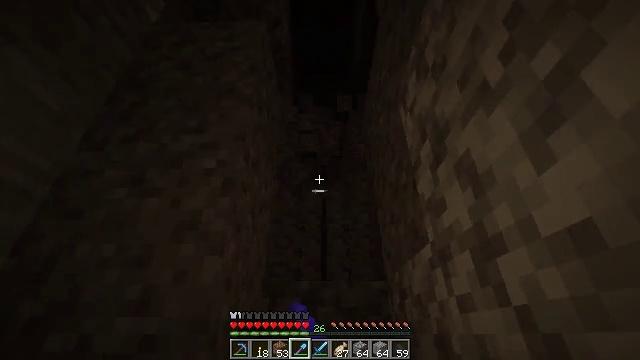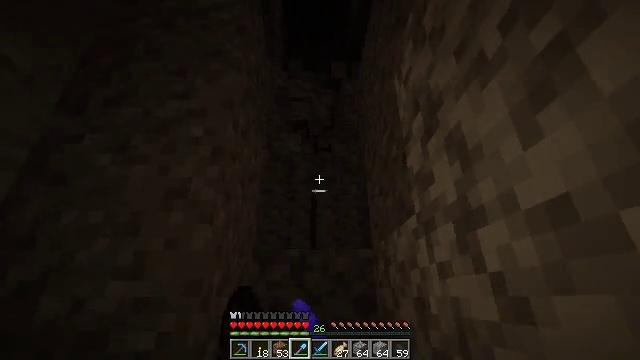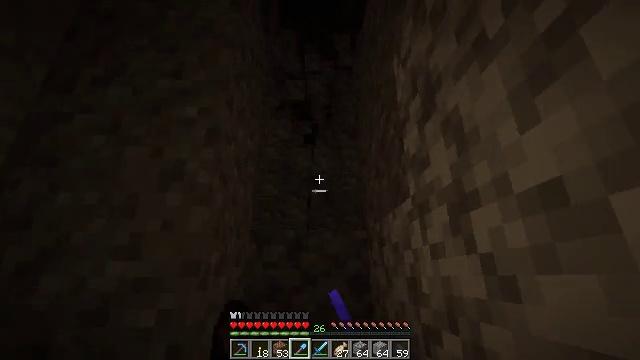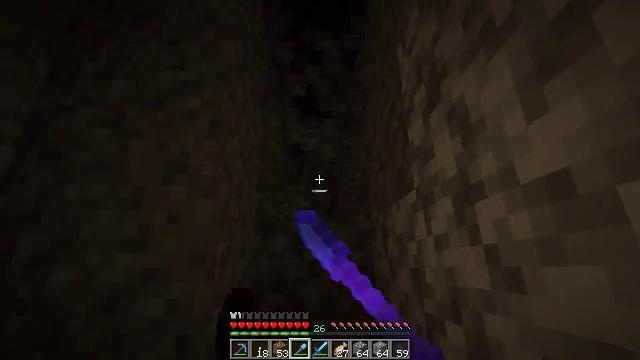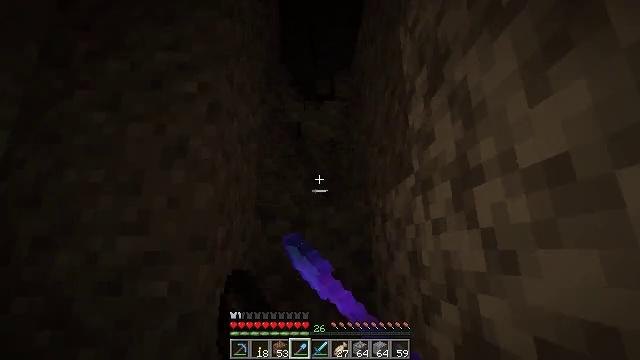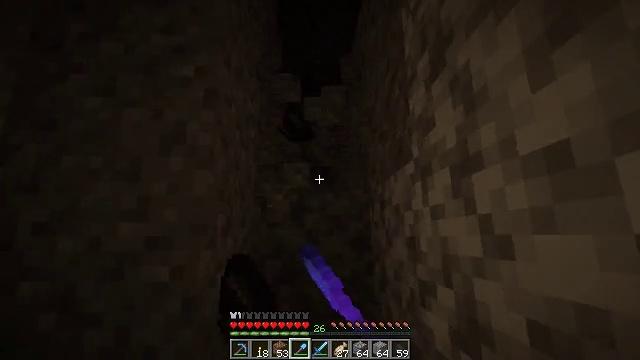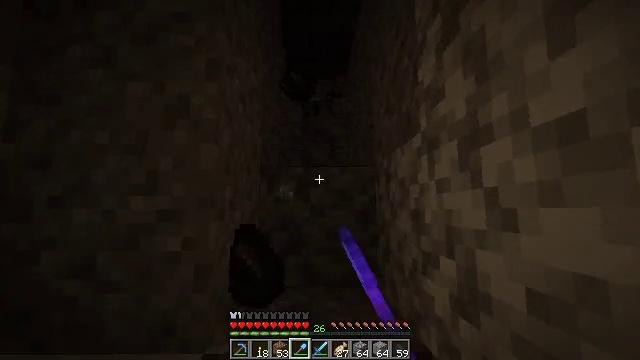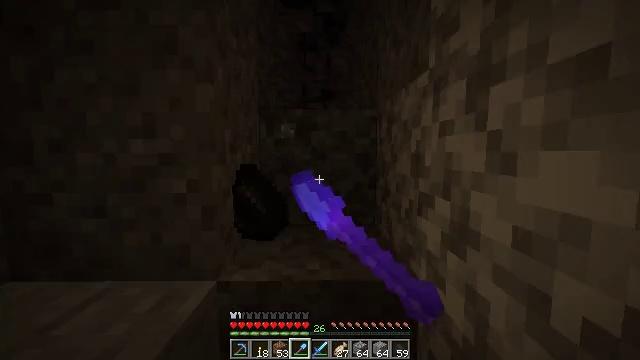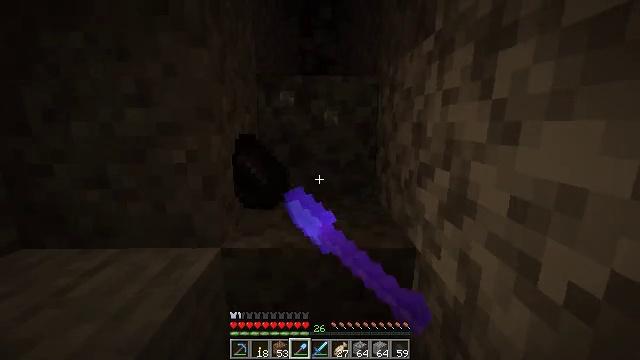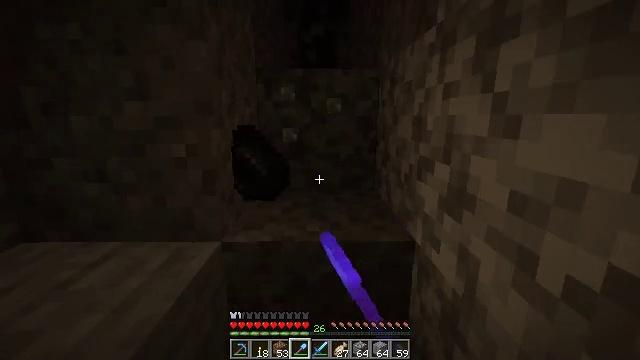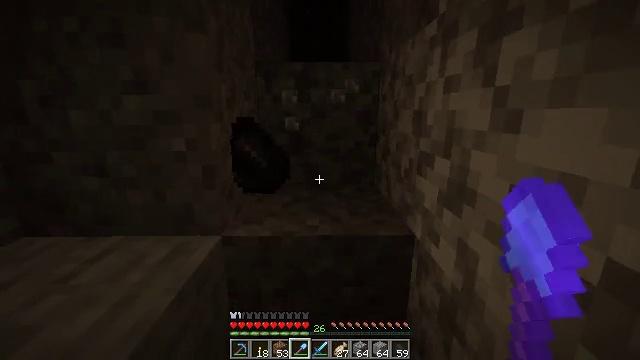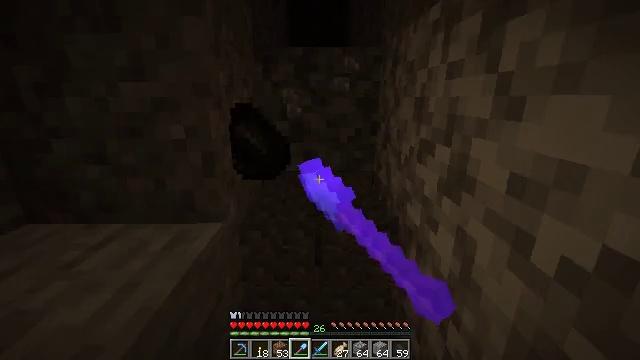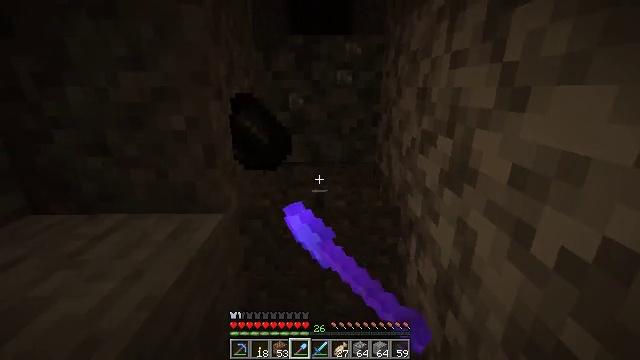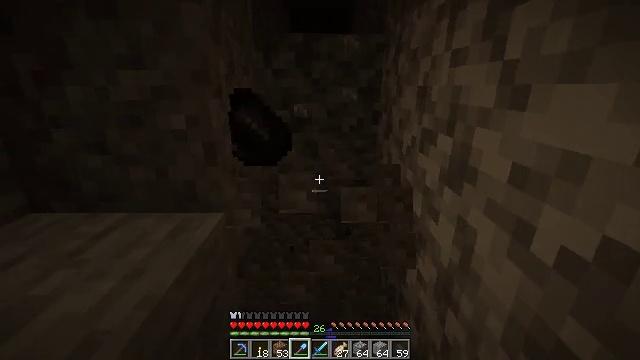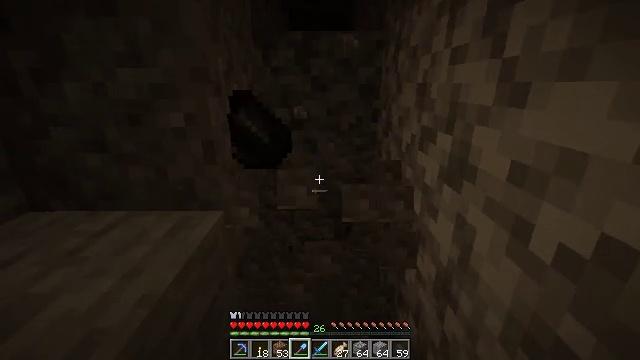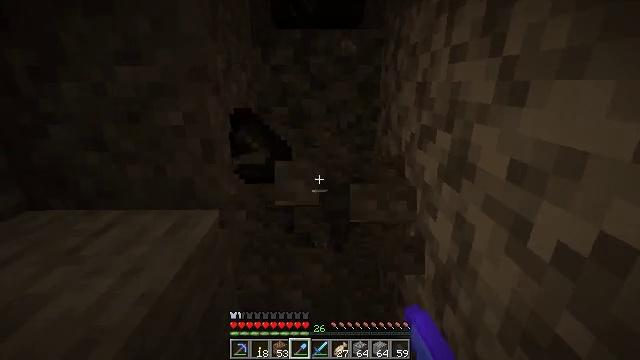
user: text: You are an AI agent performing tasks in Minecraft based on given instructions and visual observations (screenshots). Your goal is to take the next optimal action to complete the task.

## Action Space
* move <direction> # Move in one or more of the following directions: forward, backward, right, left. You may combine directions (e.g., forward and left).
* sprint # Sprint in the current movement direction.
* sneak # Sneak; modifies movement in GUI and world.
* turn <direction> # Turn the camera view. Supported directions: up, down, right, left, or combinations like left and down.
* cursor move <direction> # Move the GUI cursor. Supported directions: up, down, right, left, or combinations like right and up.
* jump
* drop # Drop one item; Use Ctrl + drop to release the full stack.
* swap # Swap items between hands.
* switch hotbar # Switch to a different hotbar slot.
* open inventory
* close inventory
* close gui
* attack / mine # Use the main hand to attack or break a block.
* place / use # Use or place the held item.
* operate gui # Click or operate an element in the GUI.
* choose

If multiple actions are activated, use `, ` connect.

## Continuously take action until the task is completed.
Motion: motion action
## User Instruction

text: Shovel up some gravel.
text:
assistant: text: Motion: turn right and down, attack / mine
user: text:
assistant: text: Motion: turn down, attack / mine
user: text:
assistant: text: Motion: turn down, attack / mine
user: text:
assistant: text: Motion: turn down, attack / mine
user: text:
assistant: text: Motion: turn down, attack / mine
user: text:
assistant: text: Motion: turn left and down, attack / mine
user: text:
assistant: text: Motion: turn down
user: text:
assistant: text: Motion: turn down, attack / mine
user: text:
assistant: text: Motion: turn down, attack / mine
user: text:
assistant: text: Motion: turn down, attack / mine
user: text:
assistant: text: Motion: turn down, attack / mine
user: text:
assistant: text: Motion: turn down
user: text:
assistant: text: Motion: no_op
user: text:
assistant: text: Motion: attack / mine
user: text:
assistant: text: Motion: attack / mine
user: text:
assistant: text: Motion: no_op